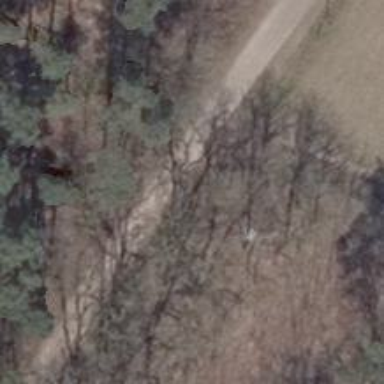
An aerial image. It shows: Compacted service road.